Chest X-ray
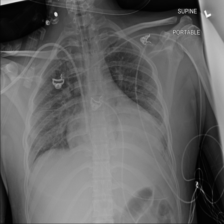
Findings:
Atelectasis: negative
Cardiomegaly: positive
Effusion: positive
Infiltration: negative
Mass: negative
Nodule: negative
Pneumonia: negative
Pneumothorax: negative
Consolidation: positive
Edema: negative
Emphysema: negative
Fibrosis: negative
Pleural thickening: negative
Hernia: negative